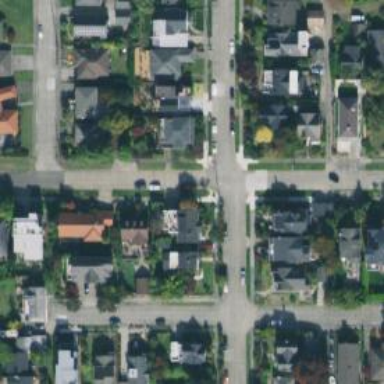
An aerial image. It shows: Residential road with separate sidewalk.